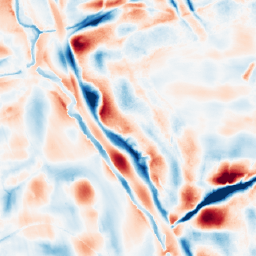
Category: wavelet
Decomposition family: wavelet_biorthogonal
Decomposition parameters: wavelet: bior4.4
level: 5
Upsampling method: nearest
Upsampling parameters: scale: 2
Upsampling scale: 2